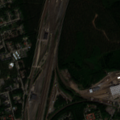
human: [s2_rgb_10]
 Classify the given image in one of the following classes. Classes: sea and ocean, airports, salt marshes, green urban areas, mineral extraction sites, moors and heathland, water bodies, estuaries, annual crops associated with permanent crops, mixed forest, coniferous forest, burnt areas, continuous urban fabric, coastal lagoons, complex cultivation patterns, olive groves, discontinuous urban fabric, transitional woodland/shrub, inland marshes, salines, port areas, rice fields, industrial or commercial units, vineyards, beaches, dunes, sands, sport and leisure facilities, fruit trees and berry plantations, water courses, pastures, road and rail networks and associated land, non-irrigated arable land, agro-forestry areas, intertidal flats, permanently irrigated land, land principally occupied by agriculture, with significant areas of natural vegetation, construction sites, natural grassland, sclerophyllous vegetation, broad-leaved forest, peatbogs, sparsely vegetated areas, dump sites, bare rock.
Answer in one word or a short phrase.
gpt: discontinuous urban fabric, industrial or commercial units, coniferous forest, mixed forest, transitional woodland/shrub